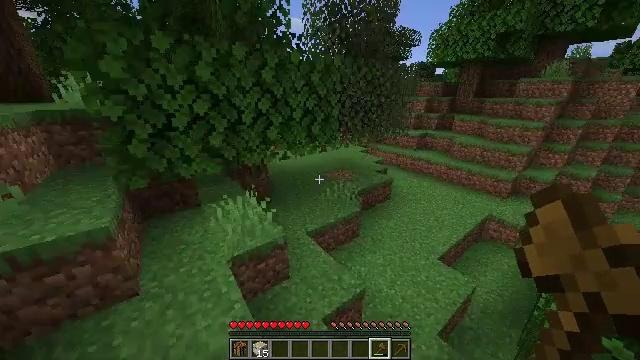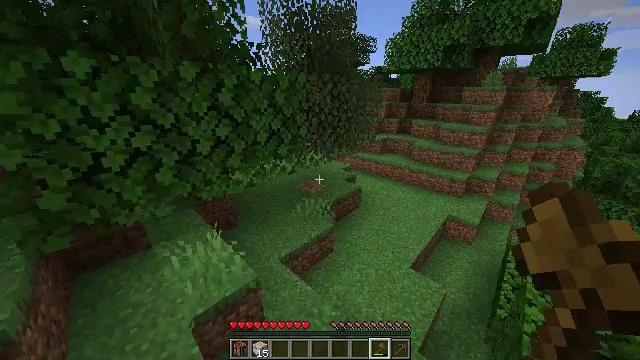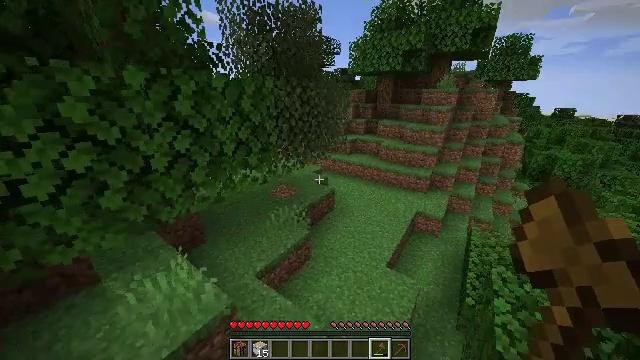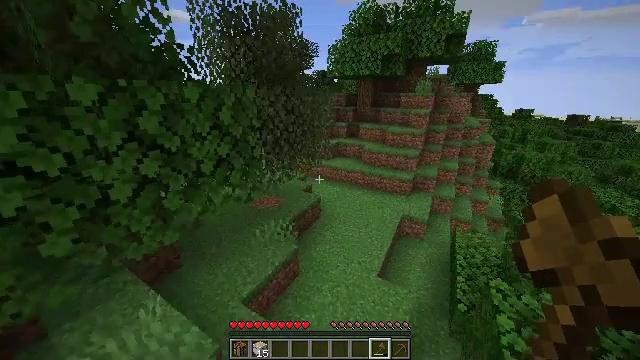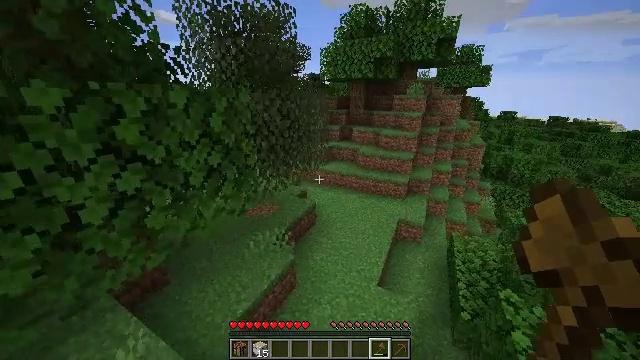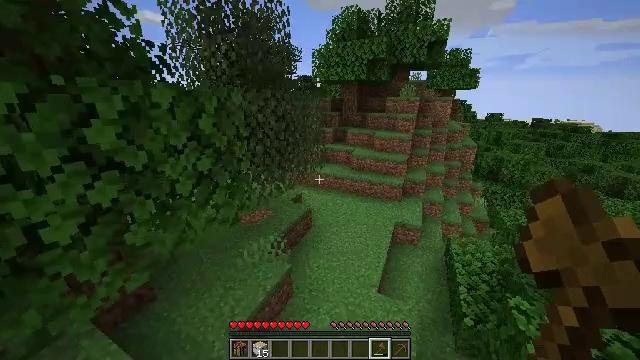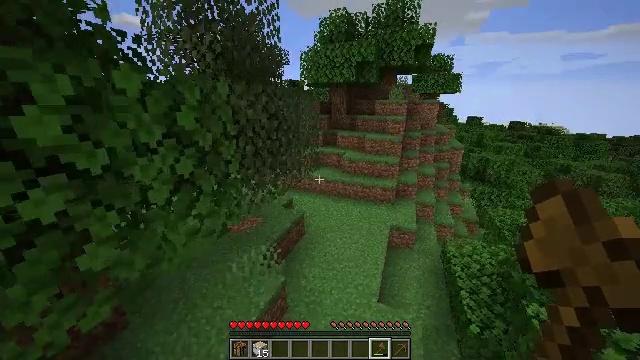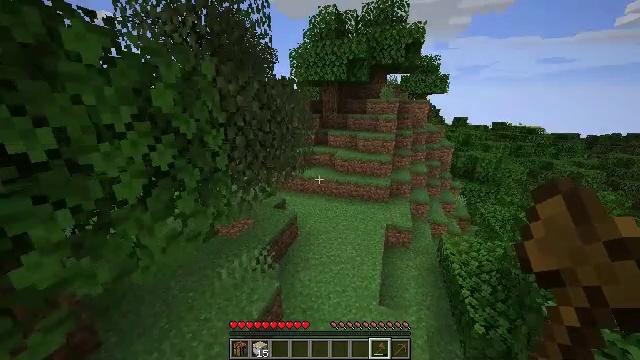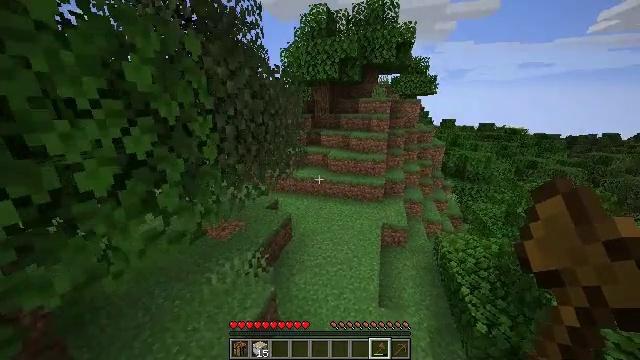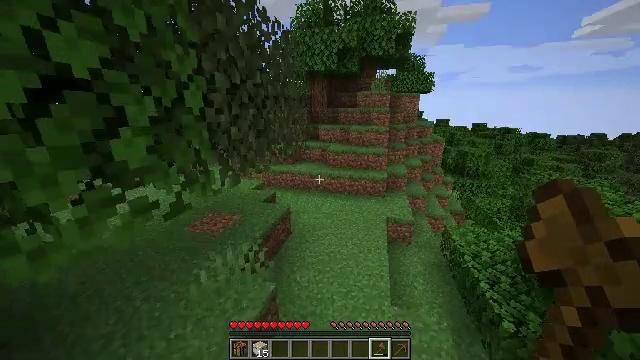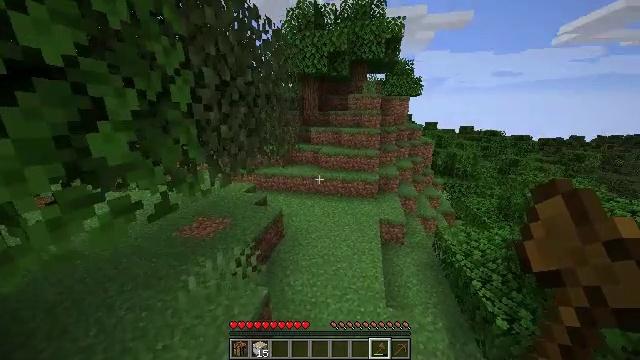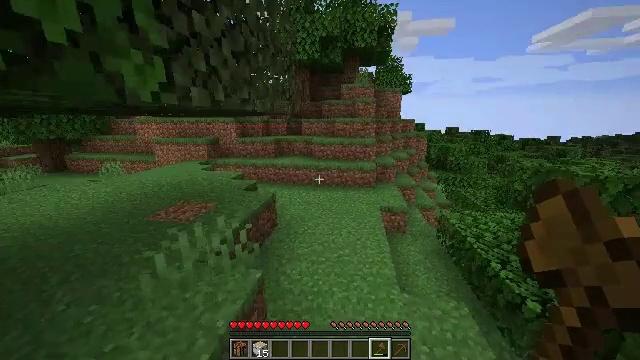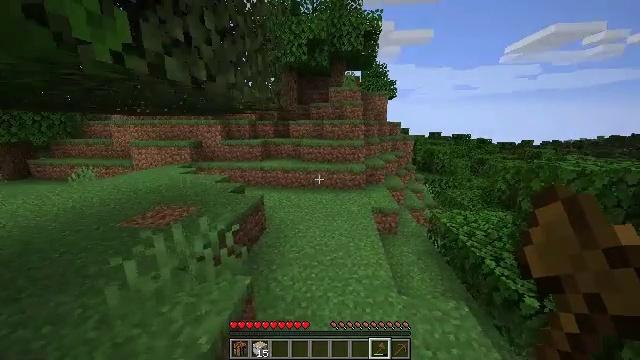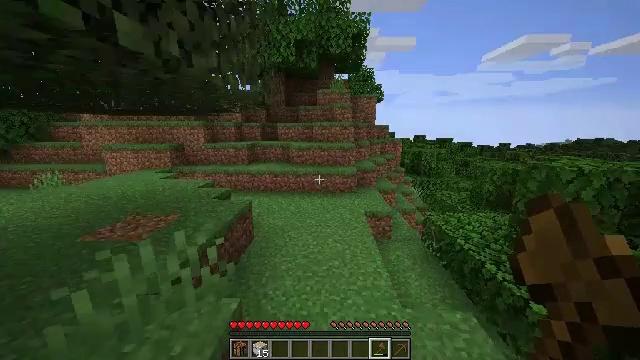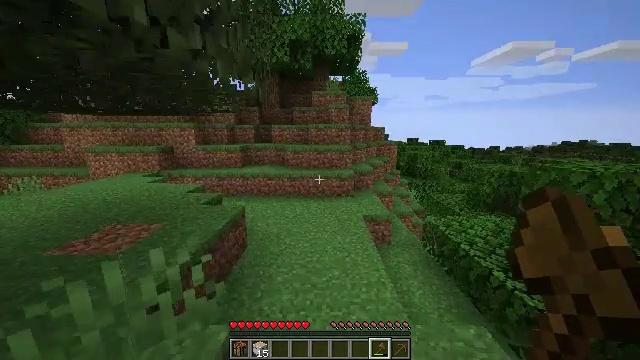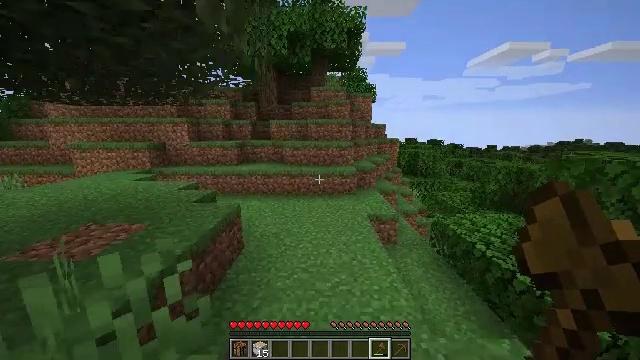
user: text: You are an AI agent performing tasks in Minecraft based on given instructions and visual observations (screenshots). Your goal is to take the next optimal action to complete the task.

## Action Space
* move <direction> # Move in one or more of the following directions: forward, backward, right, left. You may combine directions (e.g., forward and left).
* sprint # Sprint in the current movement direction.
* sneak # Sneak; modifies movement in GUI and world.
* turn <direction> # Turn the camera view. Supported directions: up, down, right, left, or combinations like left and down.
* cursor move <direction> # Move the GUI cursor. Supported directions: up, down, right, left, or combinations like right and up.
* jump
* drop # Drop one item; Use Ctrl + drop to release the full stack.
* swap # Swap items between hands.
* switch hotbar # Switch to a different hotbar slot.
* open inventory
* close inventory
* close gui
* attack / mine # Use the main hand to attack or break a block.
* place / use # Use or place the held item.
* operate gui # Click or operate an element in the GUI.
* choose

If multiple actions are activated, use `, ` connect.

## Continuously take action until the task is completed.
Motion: motion action
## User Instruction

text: Gather sand from the desert.
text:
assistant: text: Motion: move forward, sprint, turn right, jump
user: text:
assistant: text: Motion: move forward, sprint, turn right, jump
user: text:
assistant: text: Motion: move forward, sprint, turn right
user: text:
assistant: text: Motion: move forward, sprint, turn right
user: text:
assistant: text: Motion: move forward, sprint, turn right
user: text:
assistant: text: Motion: move forward, sprint, turn right and up
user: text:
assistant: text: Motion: move forward, sprint, turn right
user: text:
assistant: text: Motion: move forward, sprint, turn right
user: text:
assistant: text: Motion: move forward, sprint, turn right
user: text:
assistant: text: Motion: move forward, sprint, turn right
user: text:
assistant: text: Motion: move forward, sprint, turn right and up
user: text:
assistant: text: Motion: move forward, sprint, turn right and up
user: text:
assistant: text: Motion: move forward, sprint, turn right and up
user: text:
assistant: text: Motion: move forward, sprint, turn right
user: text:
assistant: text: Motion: move forward, sprint
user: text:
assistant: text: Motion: move forward, sprint, jump
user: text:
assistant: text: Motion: move forward, sprint, jump
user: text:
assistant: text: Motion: move forward, sprint, jump
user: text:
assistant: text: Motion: move forward, sprint, jump
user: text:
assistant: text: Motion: move forward, sprint
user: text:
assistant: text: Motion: move forward, sprint
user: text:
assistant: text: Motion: move forward, sprint
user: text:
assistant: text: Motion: move forward, sprint
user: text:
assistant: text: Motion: move forward, sprint, turn left and up
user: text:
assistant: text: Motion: move forward, sprint, turn left and up
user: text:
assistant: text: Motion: move forward, sprint, turn left
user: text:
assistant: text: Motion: move forward, sprint, turn left
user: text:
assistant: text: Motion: move forward, sprint, turn left
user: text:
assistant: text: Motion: move forward, sprint, turn left
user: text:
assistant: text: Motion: move forward, sprint, turn left